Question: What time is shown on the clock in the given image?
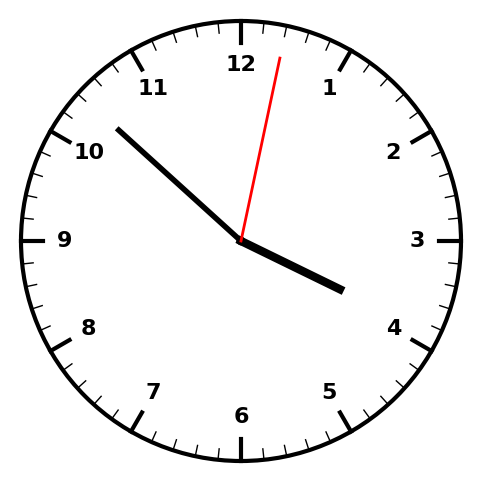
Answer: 03:52:02